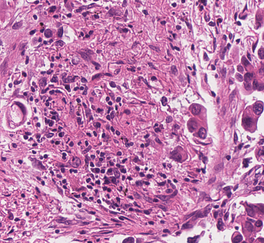
Tumor epithelial tissue: yes
Tumor-associated stroma tissue: yes
Normal tissue: no